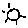
Label: sun